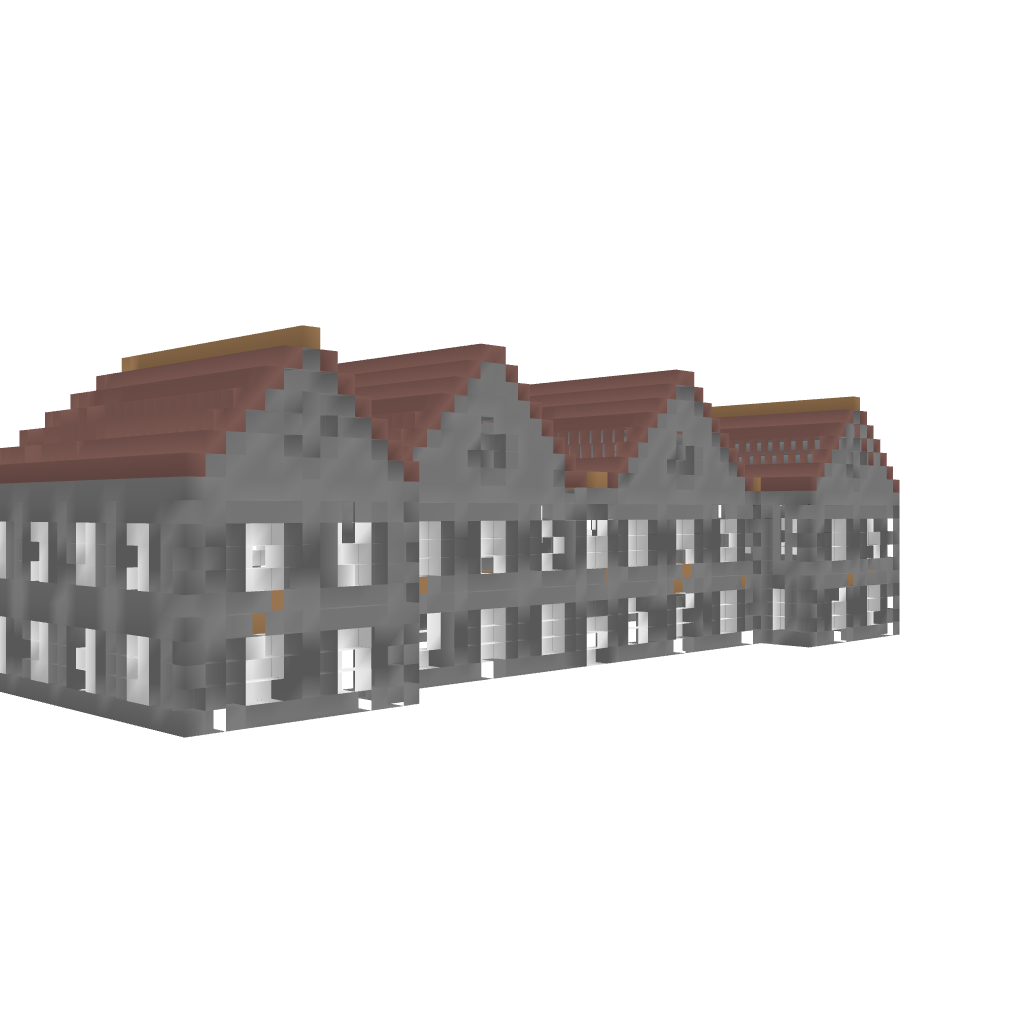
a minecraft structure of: Brick House bad low quality